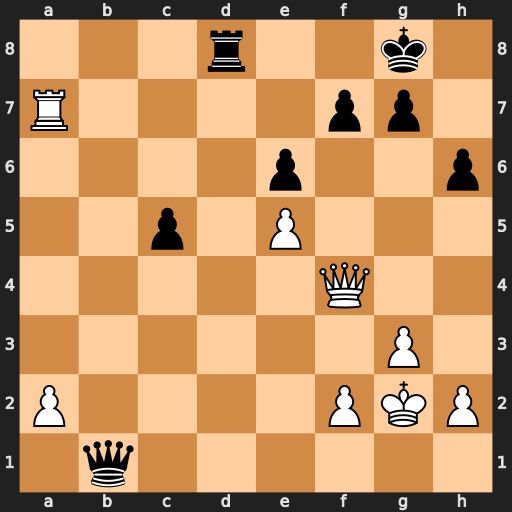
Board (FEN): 3r2k1/R4pp1/4p2p/2p1P3/5Q2/6P1/P4PKP/1q6
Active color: w
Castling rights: -
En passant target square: -
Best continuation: Qxf7+ Kh8 Qxg7#